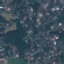
Land use / land cover: Residential